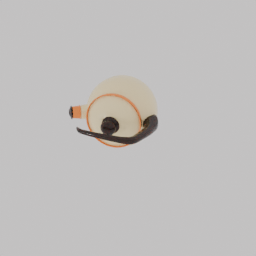
Label: tools